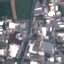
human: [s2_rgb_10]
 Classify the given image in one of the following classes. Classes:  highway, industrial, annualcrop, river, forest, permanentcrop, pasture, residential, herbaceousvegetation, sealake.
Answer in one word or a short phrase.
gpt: Industrial